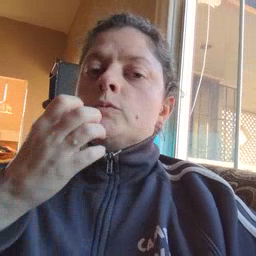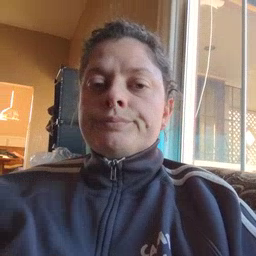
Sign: underwear